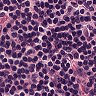
Metastatic tissue present: no